Question: i have an enum
'''
public enum ConfigFileTypes
{
NONE,
CONFIG_FILE
}
'''
i want to use xamdatagrid, every time the enum value will be i want to show a , for non i want to show nothing, in the future more buttons or options will be added.
i was trying to use xam data grid i was able to get the button created. showing the type of the enum as the button content.
'''
<igDP:Field Name="ConfigFileType" Label="Config File">
<igDP:Field.Settings>
<igDP:FieldSettings >
<igDP:FieldSettings.CellValuePresenterStyle>
<Style TargetType="{x:Type igDP:CellValuePresenter}">
<Setter Property="Template">
<Setter.Value>
<ControlTemplate TargetType="{x:Type igDP:CellValuePresenter}">
<Button Content="{Binding DataItem.ConfigFileType}"></Button>
</ControlTemplate>
</Setter.Value>
</Setter>
</Style>
</igDP:FieldSettings.CellValuePresenterStyle>
</igDP:FieldSettings>
</igDP:Field.Settings>
</igDP:Field>
'''

now i'm trying to use data trigger in order to control the visibility of the button (is that the correct way to do this?)
'''
<igDP:Field Name="ConfigFileType" Label="Config File">
<igDP:Field.Settings>
<igDP:FieldSettings >
<igDP:FieldSettings.CellValuePresenterStyle>
<Style TargetType="{x:Type igDP:CellValuePresenter}">
<DataTrigger Binding="{Binding Path=ConfigFileType}" Value="CONFIG_FILE">
<Setter Property="Template">
<Setter.Value>
<ControlTemplate TargetType="{x:Type igDP:CellValuePresenter}">
<Button Content="{Binding DataItem.ConfigFileType}"></Button>
</ControlTemplate>
</Setter.Value>
</Setter>
</DataTrigger>
</Style>
</igDP:FieldSettings.CellValuePresenterStyle>
</igDP:FieldSettings>
</igDP:Field.Settings>
</igDP:Field>
'''
i can't seem to get the data trigger working
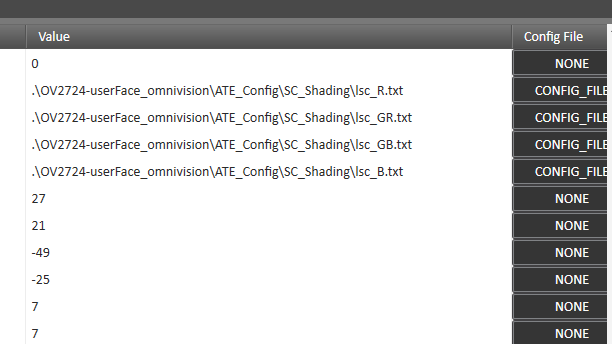
Answer: Try this
'''
<DataTrigger Binding="{Binding Path=DataItem.ConfigFileType}" Value="CONFIG_FILE">
'''
In binding instead ConfigFileType it should be DataItem.ConfigFileType. I hope this will help.